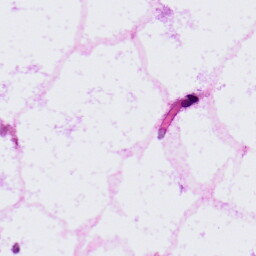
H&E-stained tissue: LymphNode